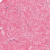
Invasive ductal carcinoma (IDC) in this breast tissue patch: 0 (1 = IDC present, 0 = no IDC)